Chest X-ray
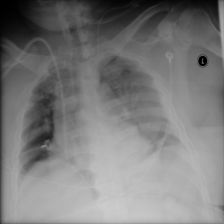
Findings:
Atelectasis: negative
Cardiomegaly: negative
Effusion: positive
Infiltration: negative
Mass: negative
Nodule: negative
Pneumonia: negative
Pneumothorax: negative
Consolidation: negative
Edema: negative
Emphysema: negative
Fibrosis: negative
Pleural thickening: negative
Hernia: negative